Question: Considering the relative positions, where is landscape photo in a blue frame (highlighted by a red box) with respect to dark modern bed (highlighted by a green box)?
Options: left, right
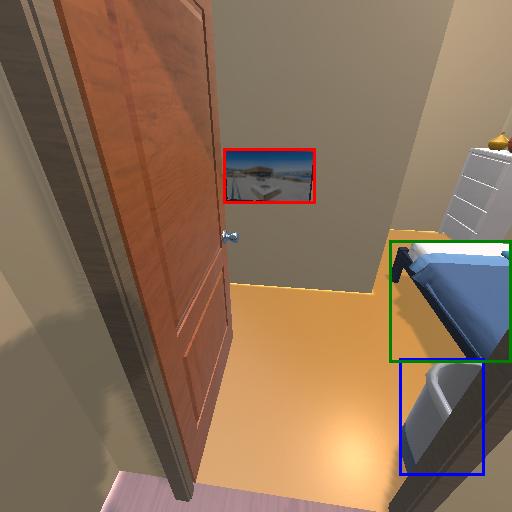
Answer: left